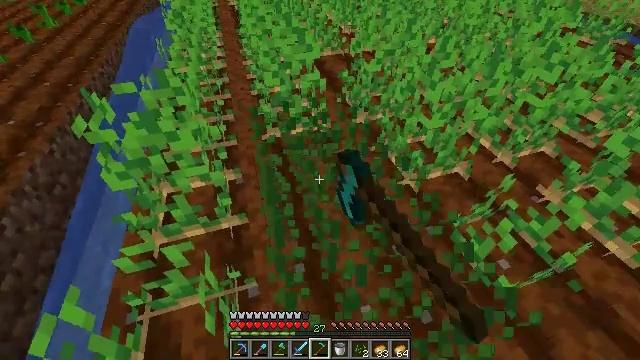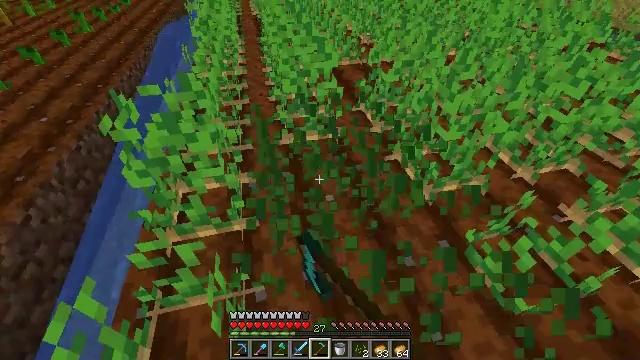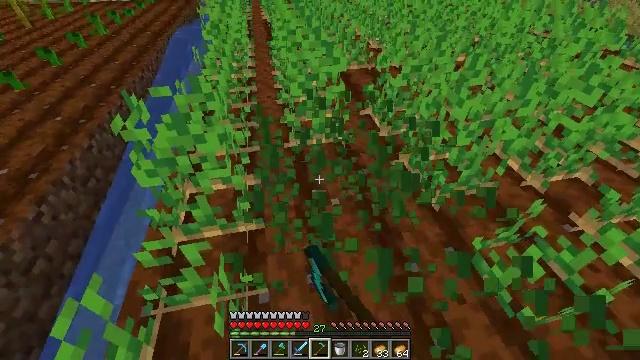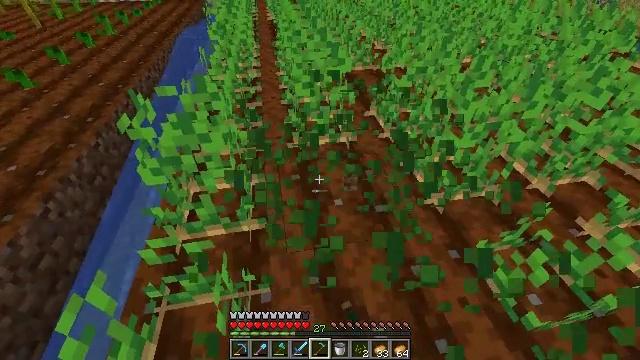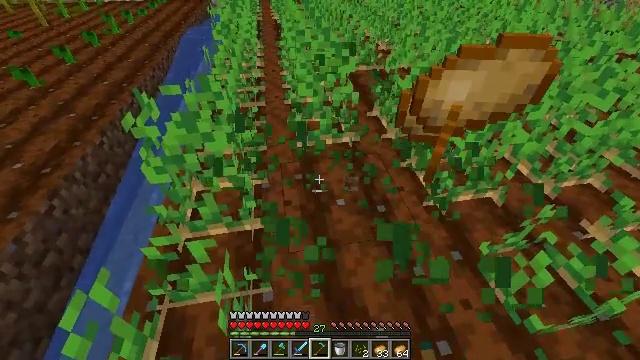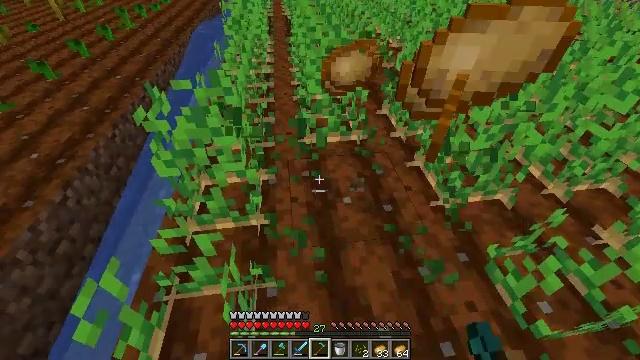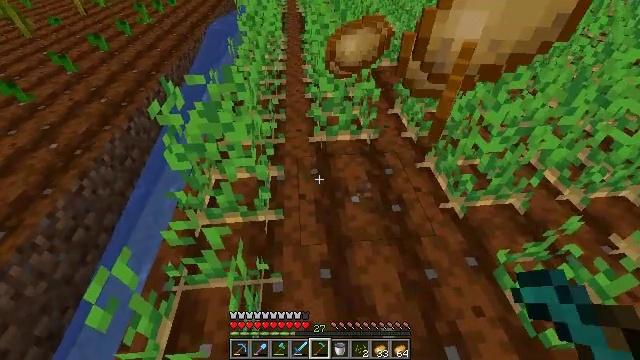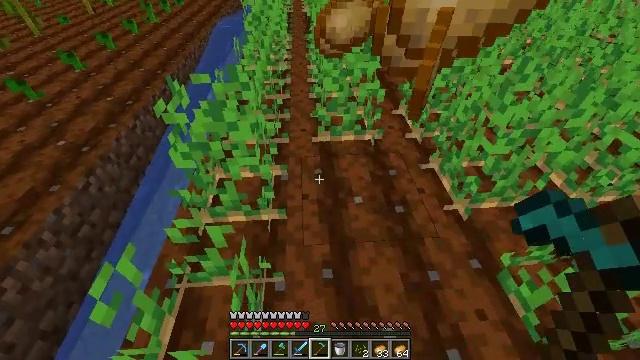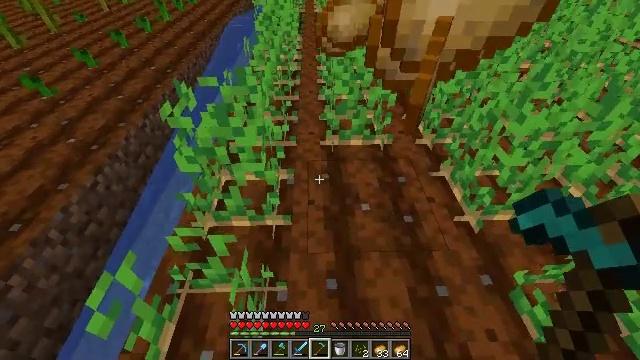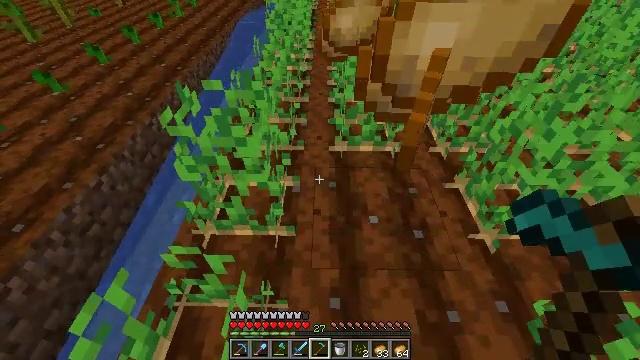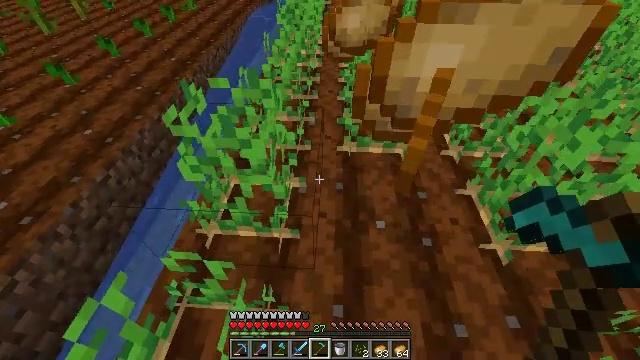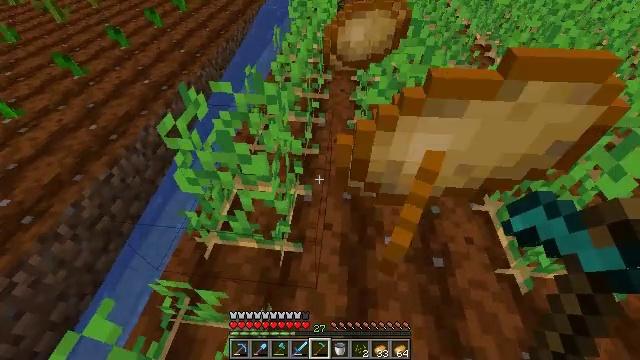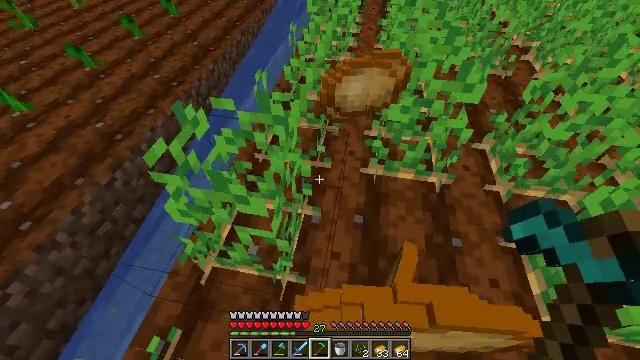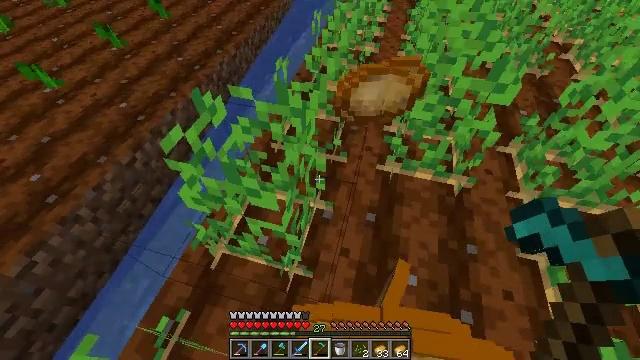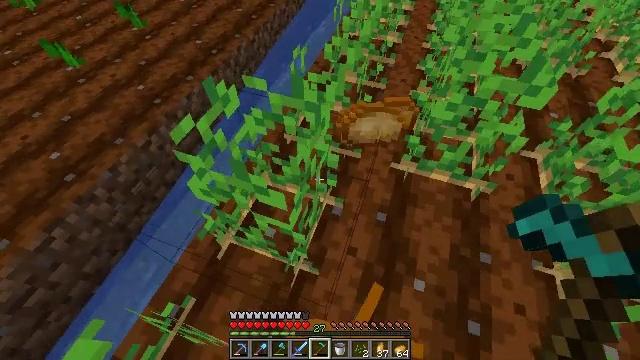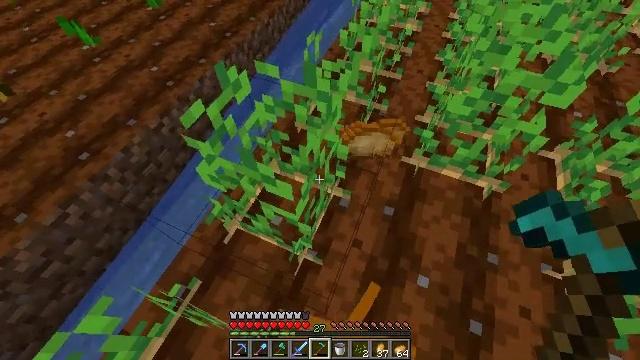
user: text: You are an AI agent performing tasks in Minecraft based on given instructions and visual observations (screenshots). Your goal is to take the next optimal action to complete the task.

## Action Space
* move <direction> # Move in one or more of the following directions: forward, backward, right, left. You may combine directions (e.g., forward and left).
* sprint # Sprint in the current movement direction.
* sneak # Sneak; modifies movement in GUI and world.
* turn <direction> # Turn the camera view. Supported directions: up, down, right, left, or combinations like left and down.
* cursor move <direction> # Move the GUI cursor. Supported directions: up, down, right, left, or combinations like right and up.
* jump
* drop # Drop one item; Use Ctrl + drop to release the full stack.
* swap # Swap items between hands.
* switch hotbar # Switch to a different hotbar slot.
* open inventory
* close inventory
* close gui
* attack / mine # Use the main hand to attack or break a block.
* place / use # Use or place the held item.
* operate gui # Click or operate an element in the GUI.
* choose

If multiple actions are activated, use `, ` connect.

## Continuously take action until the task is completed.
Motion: motion action
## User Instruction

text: Harvest potatoes.
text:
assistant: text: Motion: turn left and up, attack / mine
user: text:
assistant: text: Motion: turn left
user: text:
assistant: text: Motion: turn left
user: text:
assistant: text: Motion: no_op
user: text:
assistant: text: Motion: turn left
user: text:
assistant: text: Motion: turn left
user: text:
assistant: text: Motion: turn left
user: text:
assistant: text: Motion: move forward, turn left
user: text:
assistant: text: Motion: move forward, turn left
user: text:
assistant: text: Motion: move forward, turn left
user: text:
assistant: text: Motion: move forward, turn left and down
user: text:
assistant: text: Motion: turn left and down
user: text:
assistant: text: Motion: turn left and down
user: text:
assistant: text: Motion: turn left and down
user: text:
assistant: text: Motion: turn left and down
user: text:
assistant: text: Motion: no_op
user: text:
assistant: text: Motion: no_op
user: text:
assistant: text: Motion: turn left
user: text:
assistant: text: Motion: attack / mine
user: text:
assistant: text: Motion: attack / mine
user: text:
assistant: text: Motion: turn right
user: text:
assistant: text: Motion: move forward, turn right and up
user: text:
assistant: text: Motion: move forward, turn right and up
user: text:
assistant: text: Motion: move forward, turn right and up
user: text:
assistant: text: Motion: move forward, turn right
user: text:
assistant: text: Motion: turn right
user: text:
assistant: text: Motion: turn right
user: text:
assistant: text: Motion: turn right
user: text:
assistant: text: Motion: no_op
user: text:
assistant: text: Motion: no_op